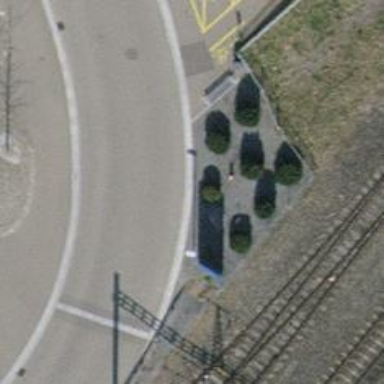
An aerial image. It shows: Brown bench in the vicinity.